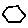
Label: hexagon